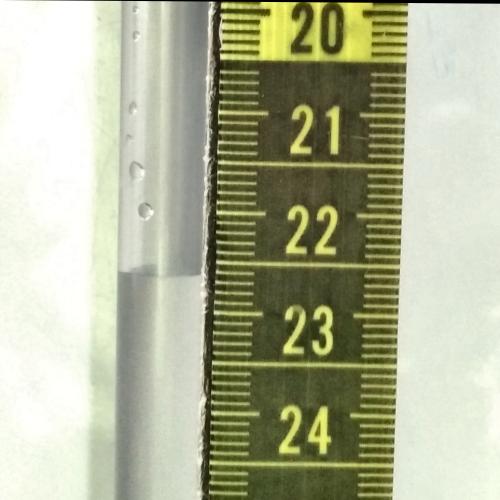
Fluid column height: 22.6 cm